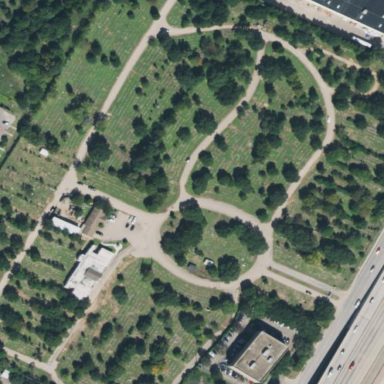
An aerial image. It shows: Cemetery.